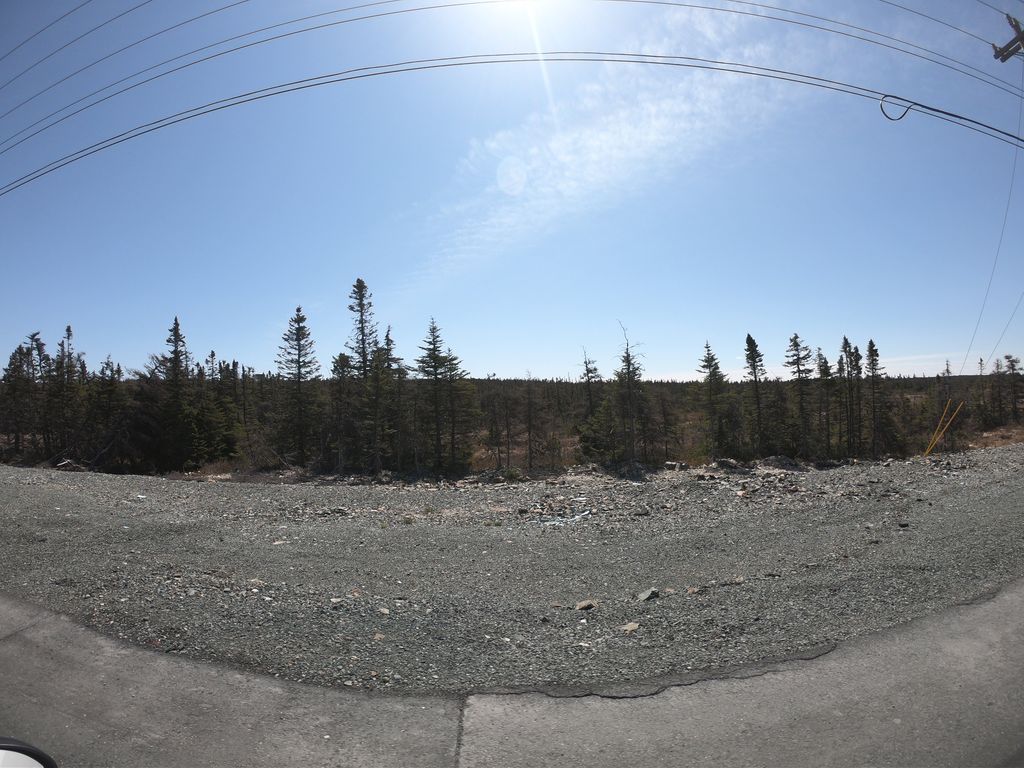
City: st_johns